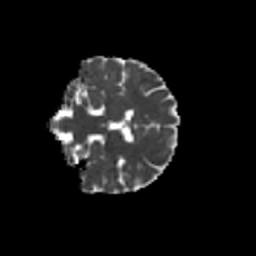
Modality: MD
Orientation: coronal
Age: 34
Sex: female
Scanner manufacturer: siemens
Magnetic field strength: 3 T
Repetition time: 8.6 s
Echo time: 0.095 s